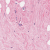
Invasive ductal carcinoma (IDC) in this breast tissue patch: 0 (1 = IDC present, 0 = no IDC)